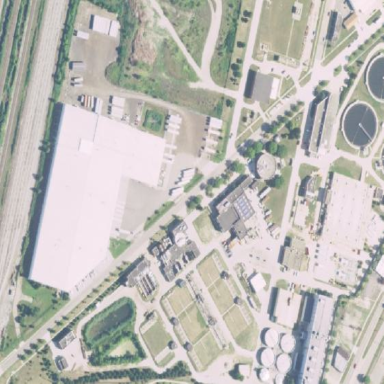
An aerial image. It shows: Wastewater plant.